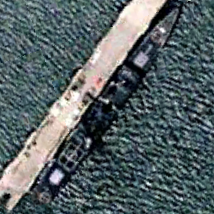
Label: cruiser